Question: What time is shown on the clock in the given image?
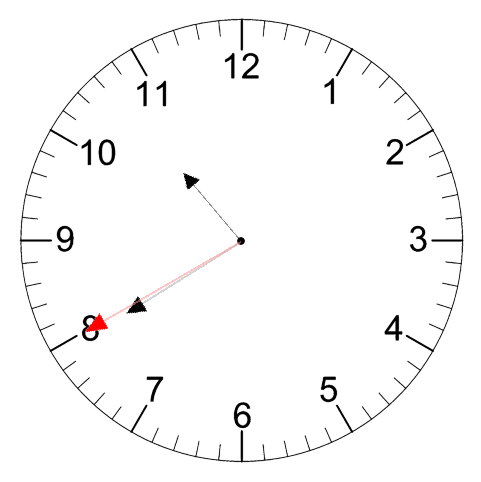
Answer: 10:39:40